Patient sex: M
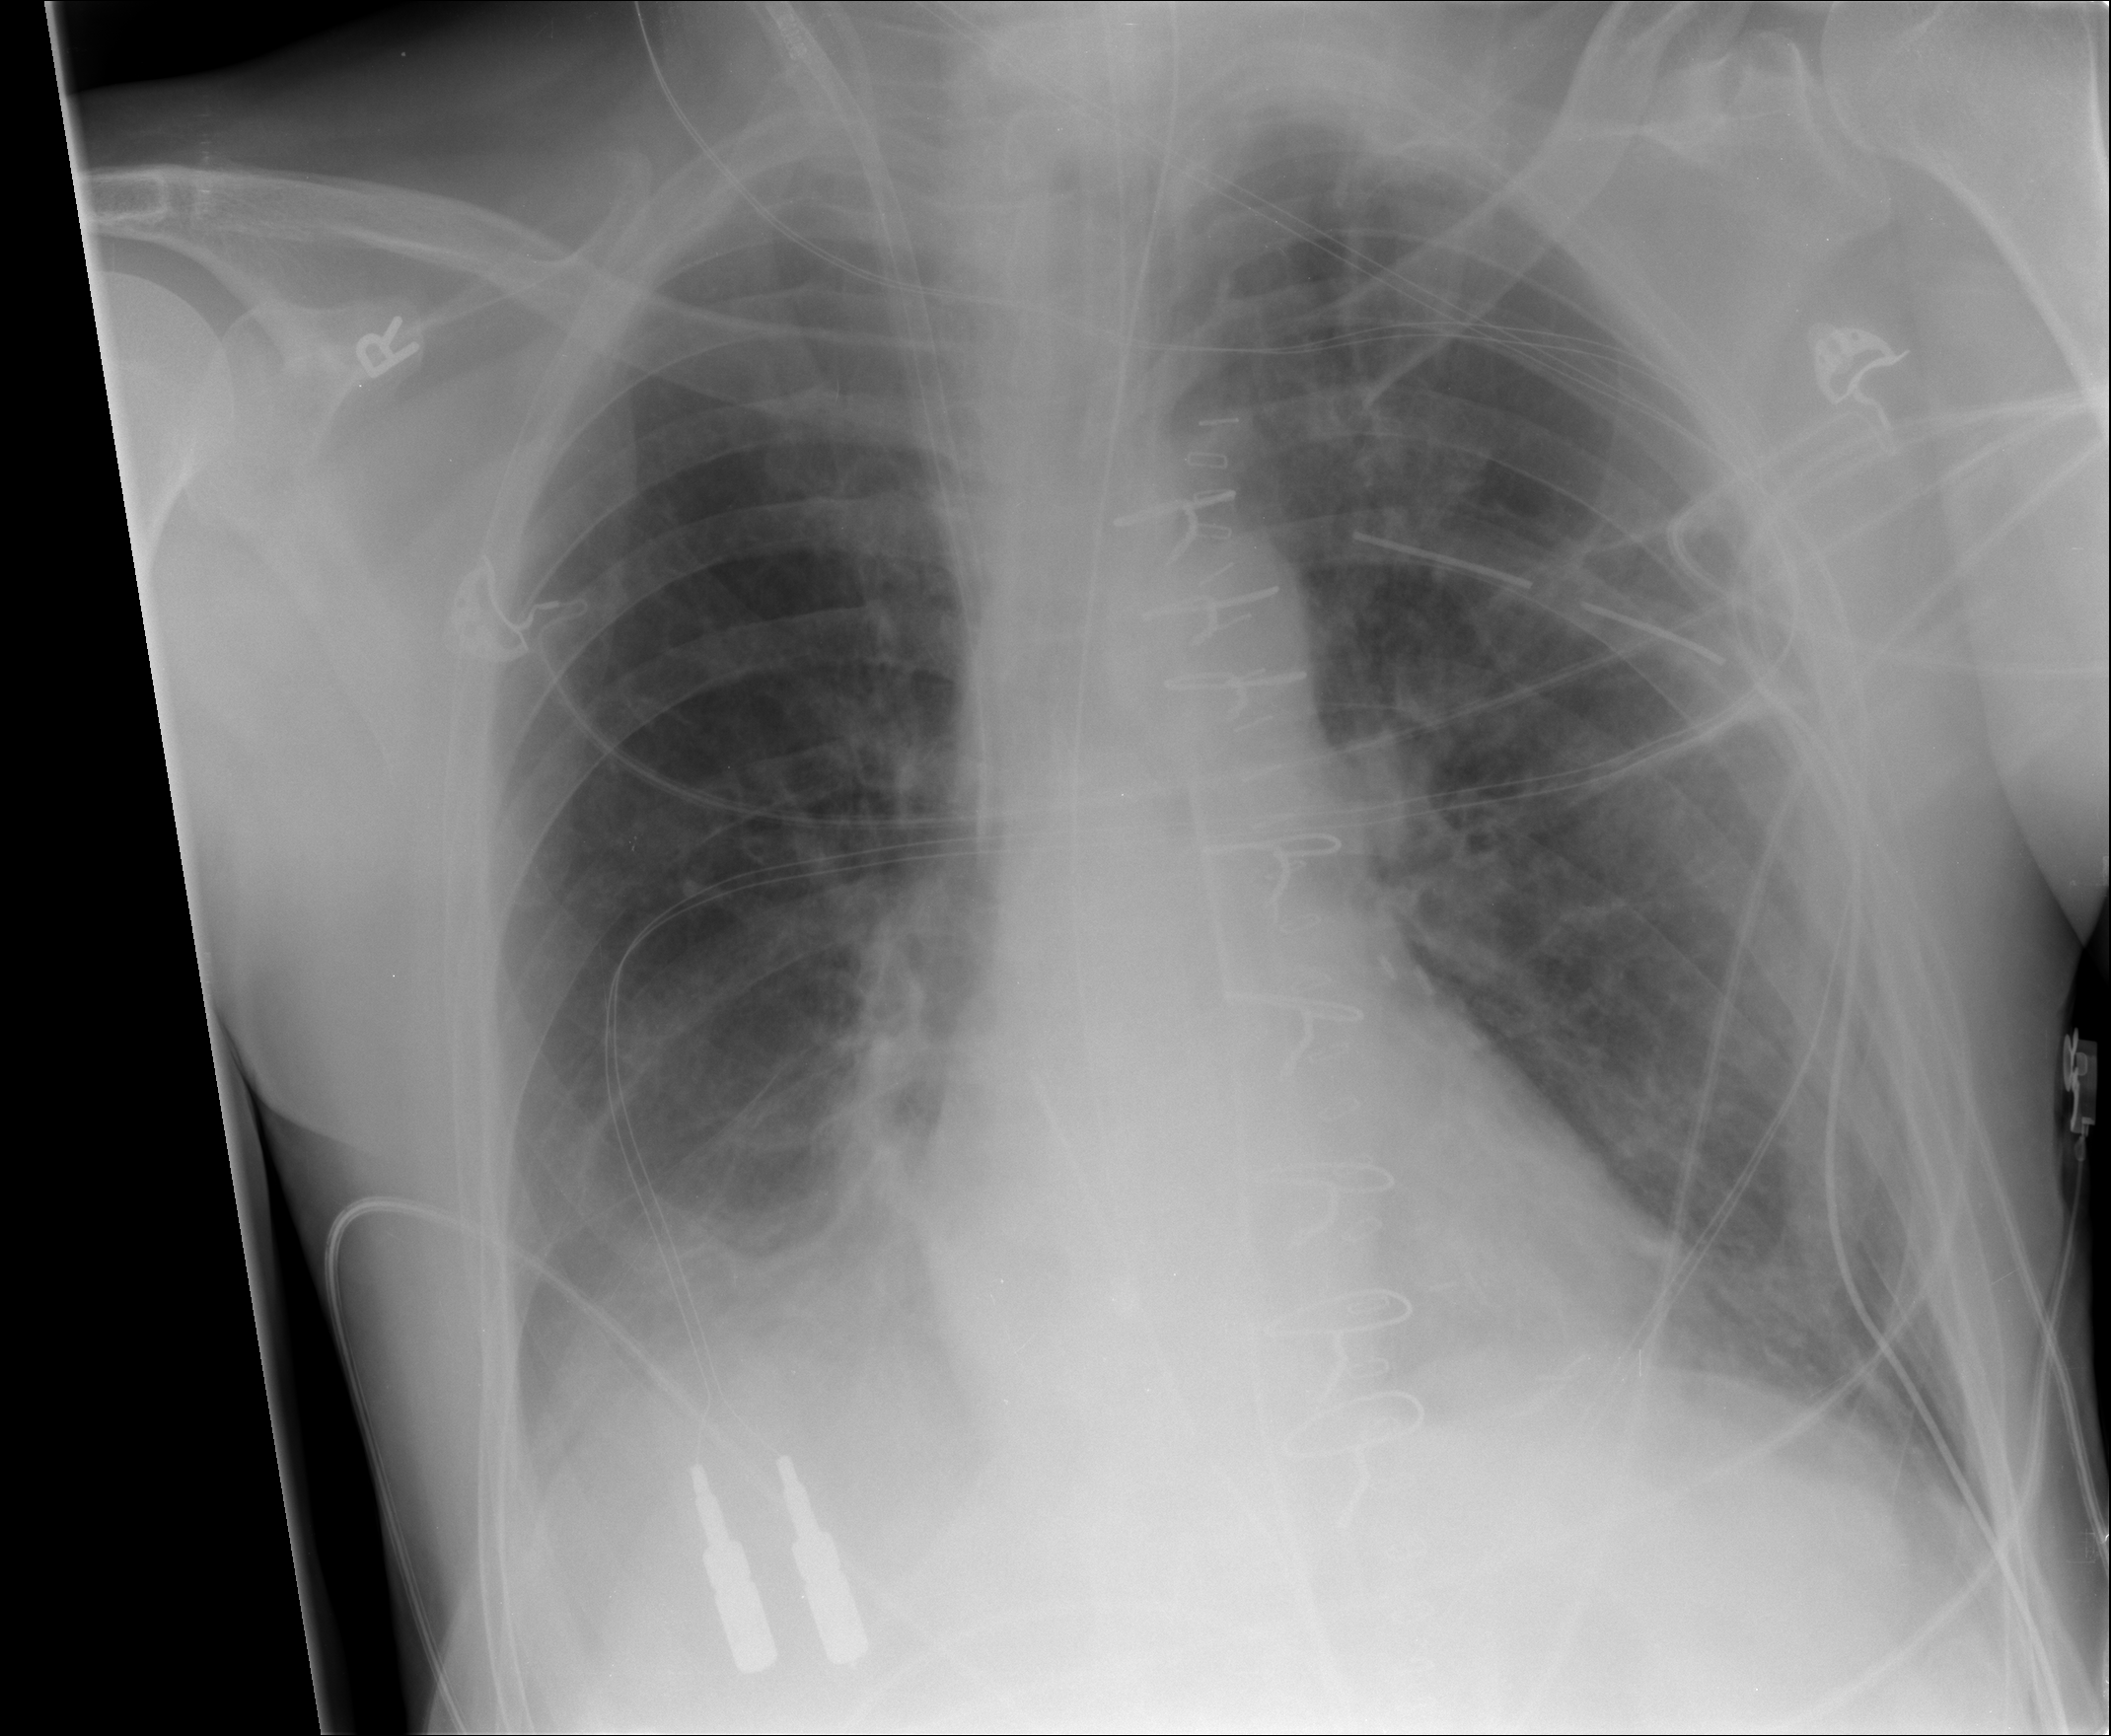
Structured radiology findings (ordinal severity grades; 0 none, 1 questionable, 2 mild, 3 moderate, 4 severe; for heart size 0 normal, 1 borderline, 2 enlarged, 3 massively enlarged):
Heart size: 0
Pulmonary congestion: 0
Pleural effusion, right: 1
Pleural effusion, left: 0
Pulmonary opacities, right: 0
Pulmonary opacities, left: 0
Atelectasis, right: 0
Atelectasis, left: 0